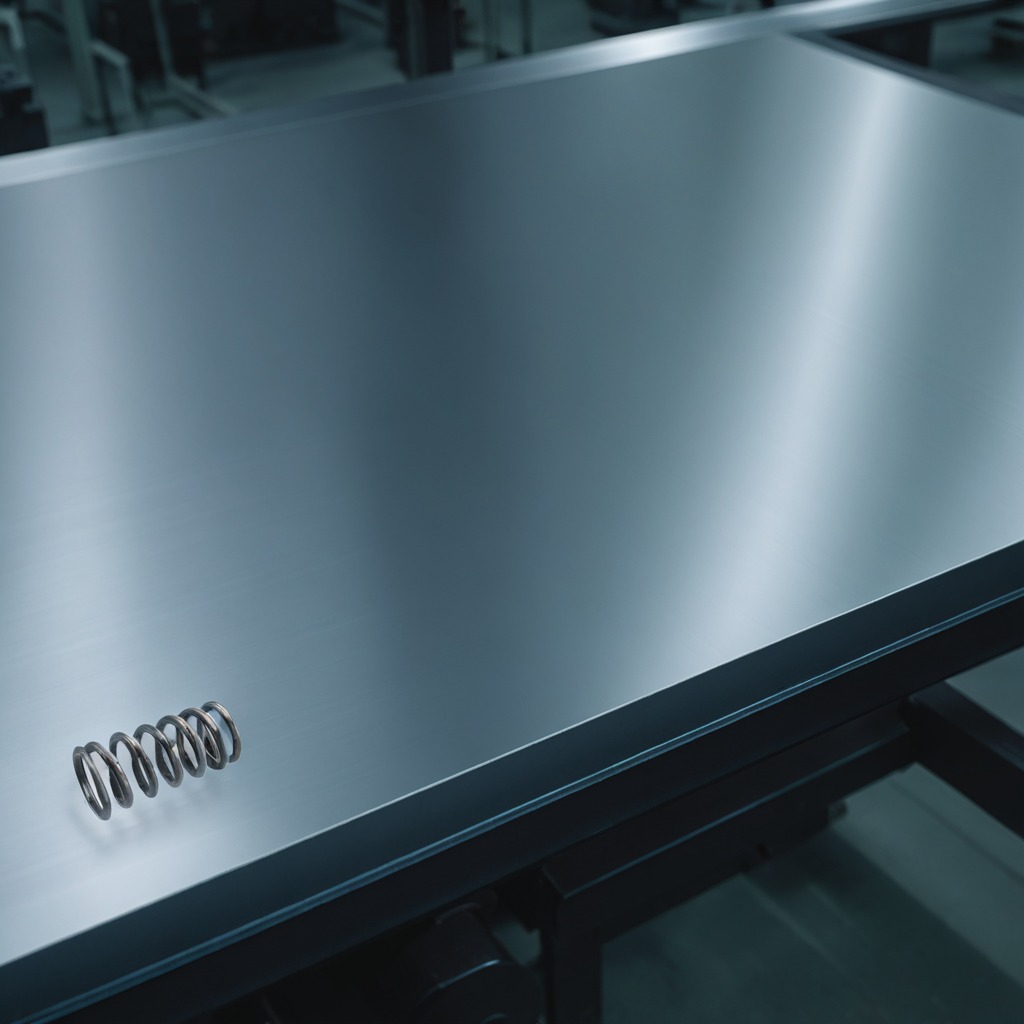
A coiled metal spring is lying on a metal table in a machine shop under fluorescent lights.